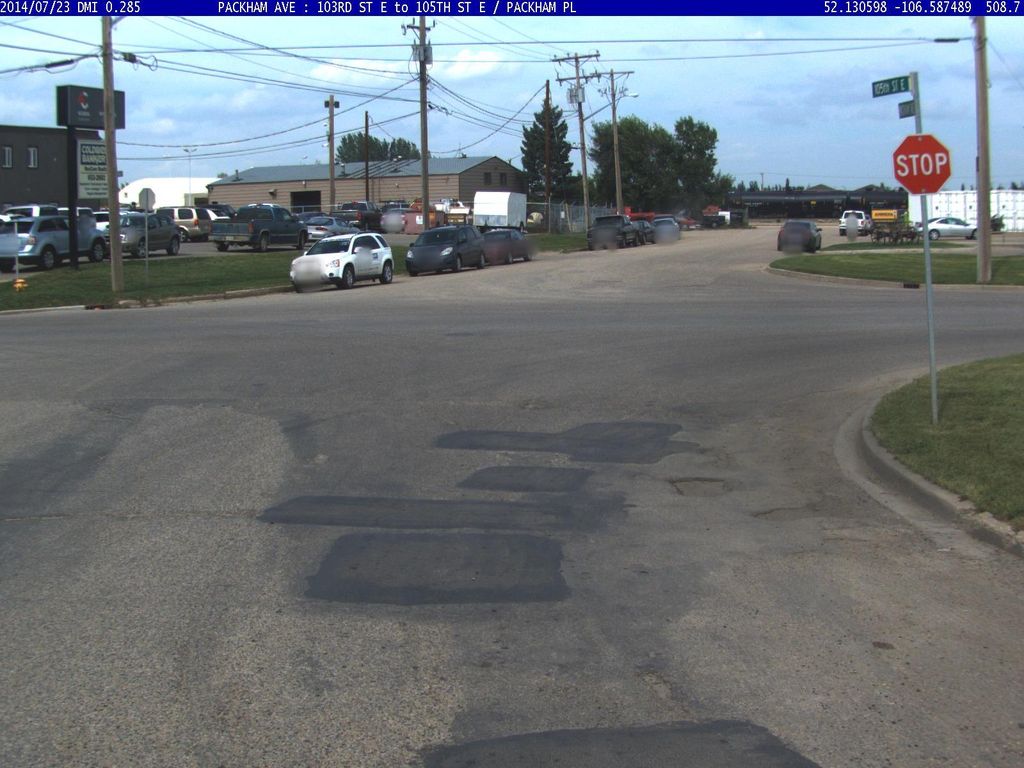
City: saskatoon